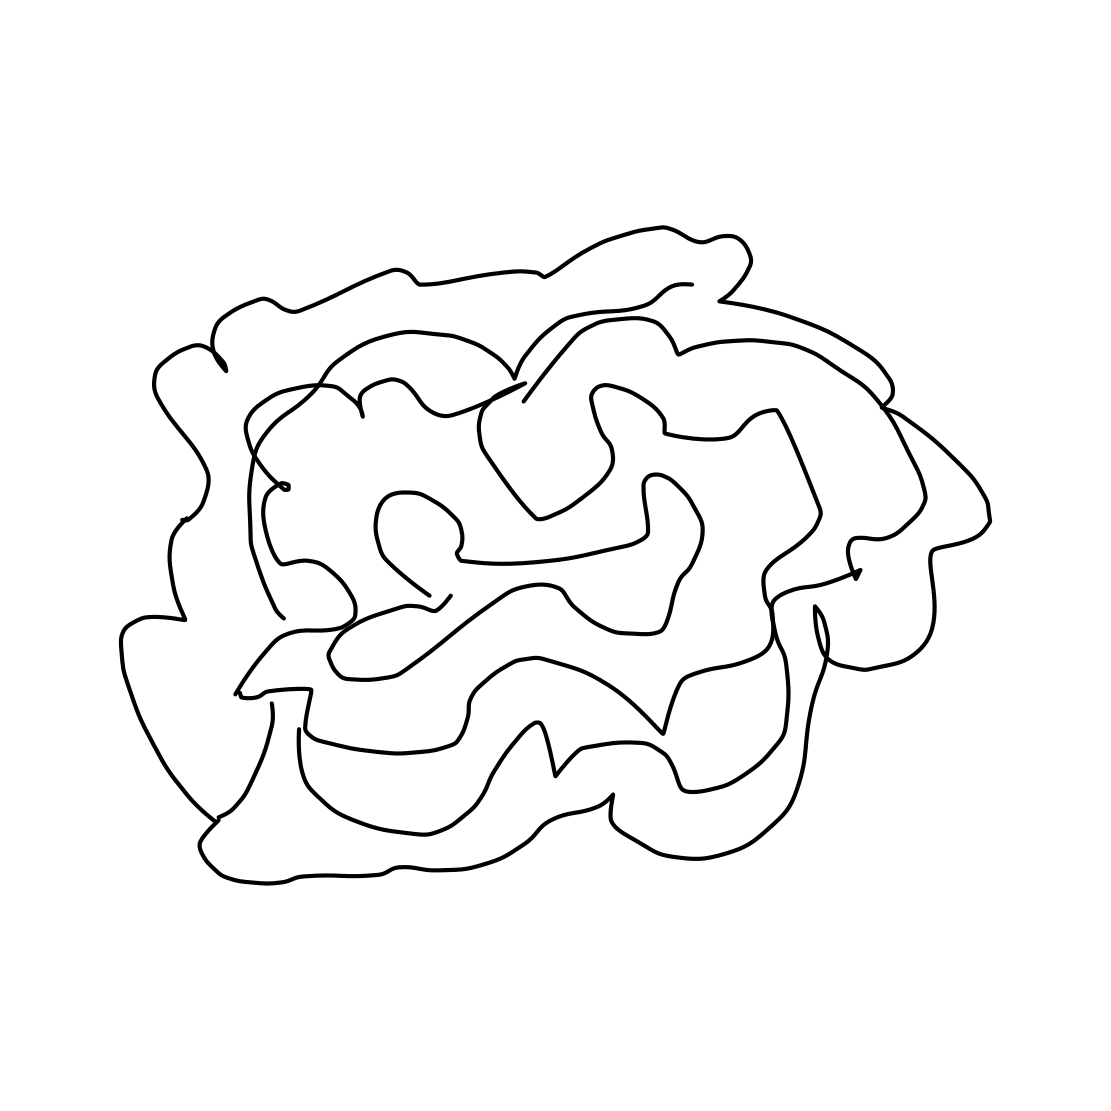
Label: brain